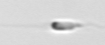
Label: flagellate_morphotype3